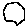
Label: hexagon